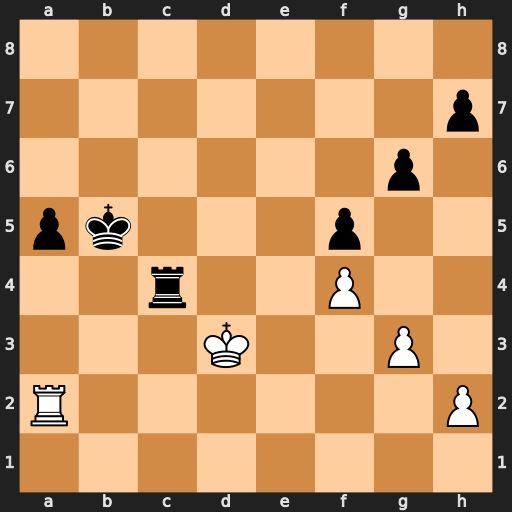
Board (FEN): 8/7p/6p1/pk3p2/2r2P2/3K2P1/R6P/8
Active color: w
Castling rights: -
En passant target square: -
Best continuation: Rxa5+ Kxa5 Kxc4